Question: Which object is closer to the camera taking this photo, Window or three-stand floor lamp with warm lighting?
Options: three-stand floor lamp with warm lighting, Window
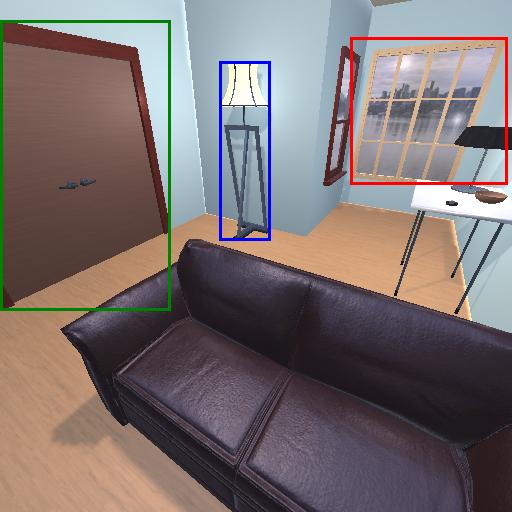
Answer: three-stand floor lamp with warm lighting